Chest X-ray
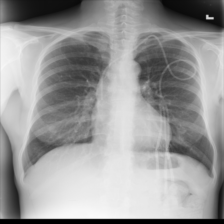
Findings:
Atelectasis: negative
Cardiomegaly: negative
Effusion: negative
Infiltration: negative
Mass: negative
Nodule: negative
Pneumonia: negative
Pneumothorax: negative
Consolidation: negative
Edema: negative
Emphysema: negative
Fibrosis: negative
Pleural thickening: negative
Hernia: negative